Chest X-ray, AP view. Patient: 28 years old, sex F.
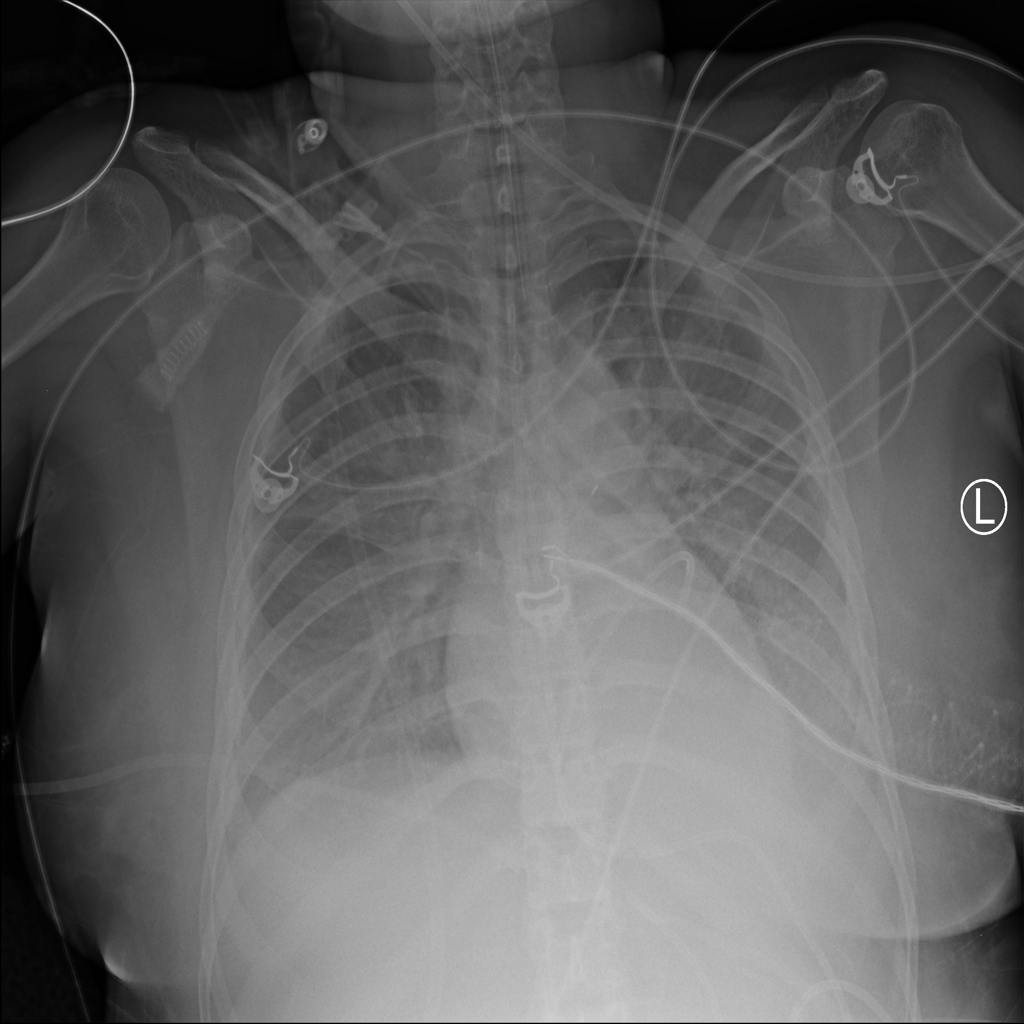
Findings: Effusion, Infiltration